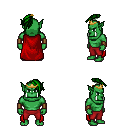
a pixel art fantasy rpg character, male body template, orc, green skin, red cape, red pants, green long mohawk hairstyle, gold tiara, leather bracers, four views (front, back, left, right), 2x2 character sprite sheet, small pixel art, hard edges, no anti-aliasing